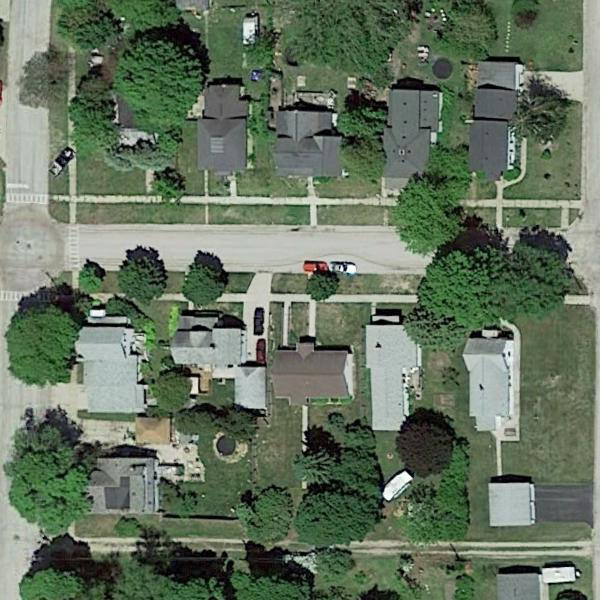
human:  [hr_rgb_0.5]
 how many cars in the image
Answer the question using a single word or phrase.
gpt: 4